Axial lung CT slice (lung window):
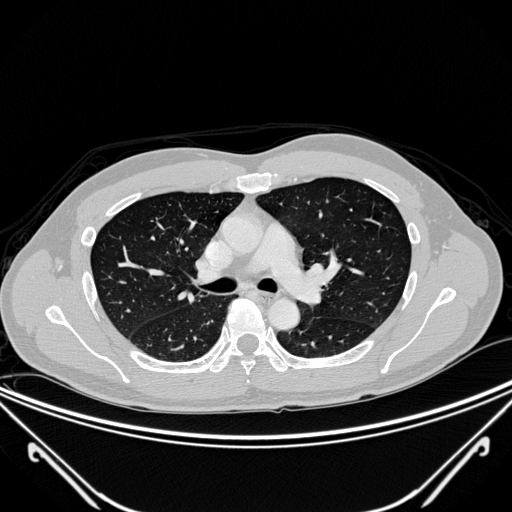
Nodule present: no